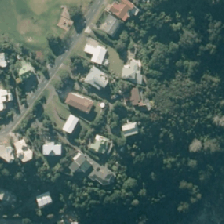
Land cover: urban_build_up